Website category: auto
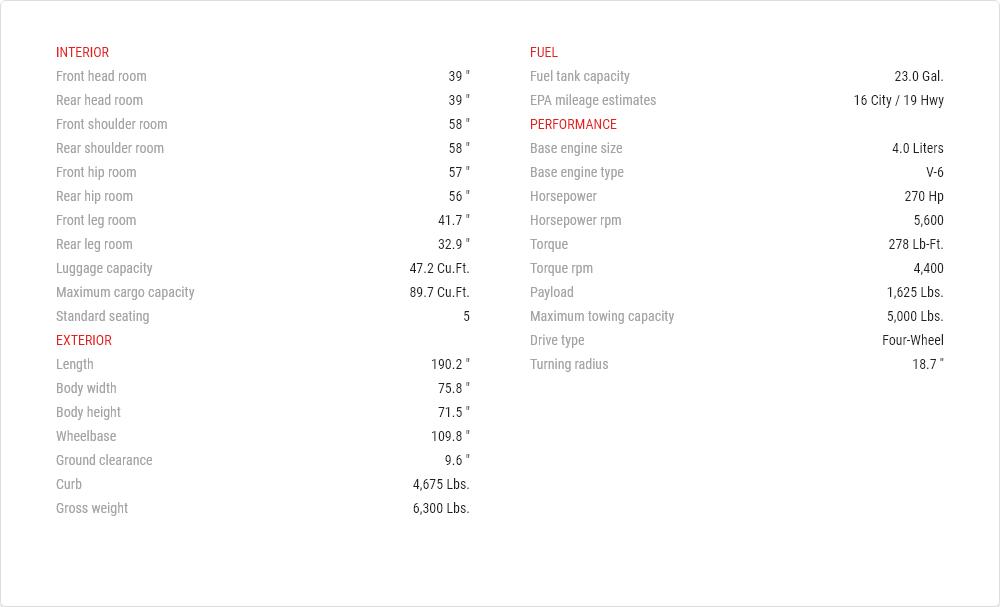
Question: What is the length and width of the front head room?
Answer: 39 "

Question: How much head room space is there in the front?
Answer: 39 "

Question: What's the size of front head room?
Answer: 39 "

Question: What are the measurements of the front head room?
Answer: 39 "

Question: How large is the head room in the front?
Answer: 39 "

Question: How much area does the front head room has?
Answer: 39 "

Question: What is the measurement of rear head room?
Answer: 39 "

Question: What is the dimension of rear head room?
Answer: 39 "

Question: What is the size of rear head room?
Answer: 39 "

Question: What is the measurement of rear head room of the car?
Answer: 39 "

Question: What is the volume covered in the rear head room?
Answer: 39 "

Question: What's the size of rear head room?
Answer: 39 "

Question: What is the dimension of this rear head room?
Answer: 39 "

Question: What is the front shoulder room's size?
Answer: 58 "

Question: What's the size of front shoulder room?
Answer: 58 "

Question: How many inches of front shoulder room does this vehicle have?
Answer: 58 "

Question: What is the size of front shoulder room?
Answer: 58 "

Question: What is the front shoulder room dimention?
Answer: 58 "

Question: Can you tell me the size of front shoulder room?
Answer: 58 "

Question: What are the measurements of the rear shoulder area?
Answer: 58 "

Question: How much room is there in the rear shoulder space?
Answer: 58 "

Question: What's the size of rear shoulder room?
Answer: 58 "

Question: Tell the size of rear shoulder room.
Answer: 58 "

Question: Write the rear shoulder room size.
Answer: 58 "

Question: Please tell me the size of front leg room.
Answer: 41.7 "

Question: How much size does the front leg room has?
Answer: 41.7 "

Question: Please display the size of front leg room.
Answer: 41.7 "

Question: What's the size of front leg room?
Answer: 41.7 "

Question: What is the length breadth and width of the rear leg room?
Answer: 32.9 "

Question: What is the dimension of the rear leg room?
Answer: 32.9 "

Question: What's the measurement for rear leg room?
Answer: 32.9 "

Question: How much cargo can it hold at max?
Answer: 47.2 cu.ft.

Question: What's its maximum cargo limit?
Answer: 47.2 cu.ft.

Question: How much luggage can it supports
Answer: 47.2 cu.ft.

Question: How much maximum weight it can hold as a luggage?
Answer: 47.2 cu.ft.

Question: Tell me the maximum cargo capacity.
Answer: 47.2 cu.ft.

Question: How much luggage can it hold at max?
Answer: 47.2 cu.ft.

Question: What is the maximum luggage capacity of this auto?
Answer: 47.2 cu.ft.

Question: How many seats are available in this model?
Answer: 5

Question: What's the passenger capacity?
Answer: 5

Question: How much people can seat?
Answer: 5

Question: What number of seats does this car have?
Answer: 5

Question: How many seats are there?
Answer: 5

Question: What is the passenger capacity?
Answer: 5

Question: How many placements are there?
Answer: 5

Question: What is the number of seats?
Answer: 5

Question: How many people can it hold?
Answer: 5

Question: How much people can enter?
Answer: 5

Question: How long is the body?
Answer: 190.2 "

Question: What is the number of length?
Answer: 190.2 "

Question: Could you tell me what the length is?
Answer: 190.2 "

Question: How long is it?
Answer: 190.2 "

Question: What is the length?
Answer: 190.2 "

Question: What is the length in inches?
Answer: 190.2 "

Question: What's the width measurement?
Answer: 75.8 "

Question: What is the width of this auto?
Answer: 75.8 "

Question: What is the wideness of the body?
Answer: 75.8 "

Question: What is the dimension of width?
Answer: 75.8 "

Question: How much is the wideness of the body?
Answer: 75.8 "

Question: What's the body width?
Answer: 75.8 "

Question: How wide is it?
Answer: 75.8 "

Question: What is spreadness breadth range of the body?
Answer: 75.8 "

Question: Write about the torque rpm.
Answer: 4,400

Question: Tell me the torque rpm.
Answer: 4,400